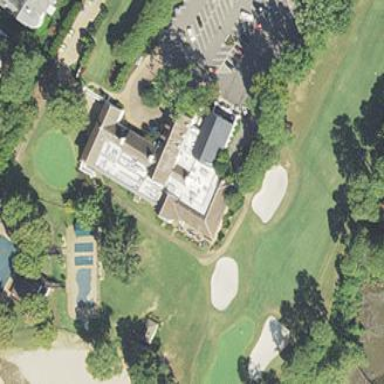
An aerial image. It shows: Clubhouse building for golf.